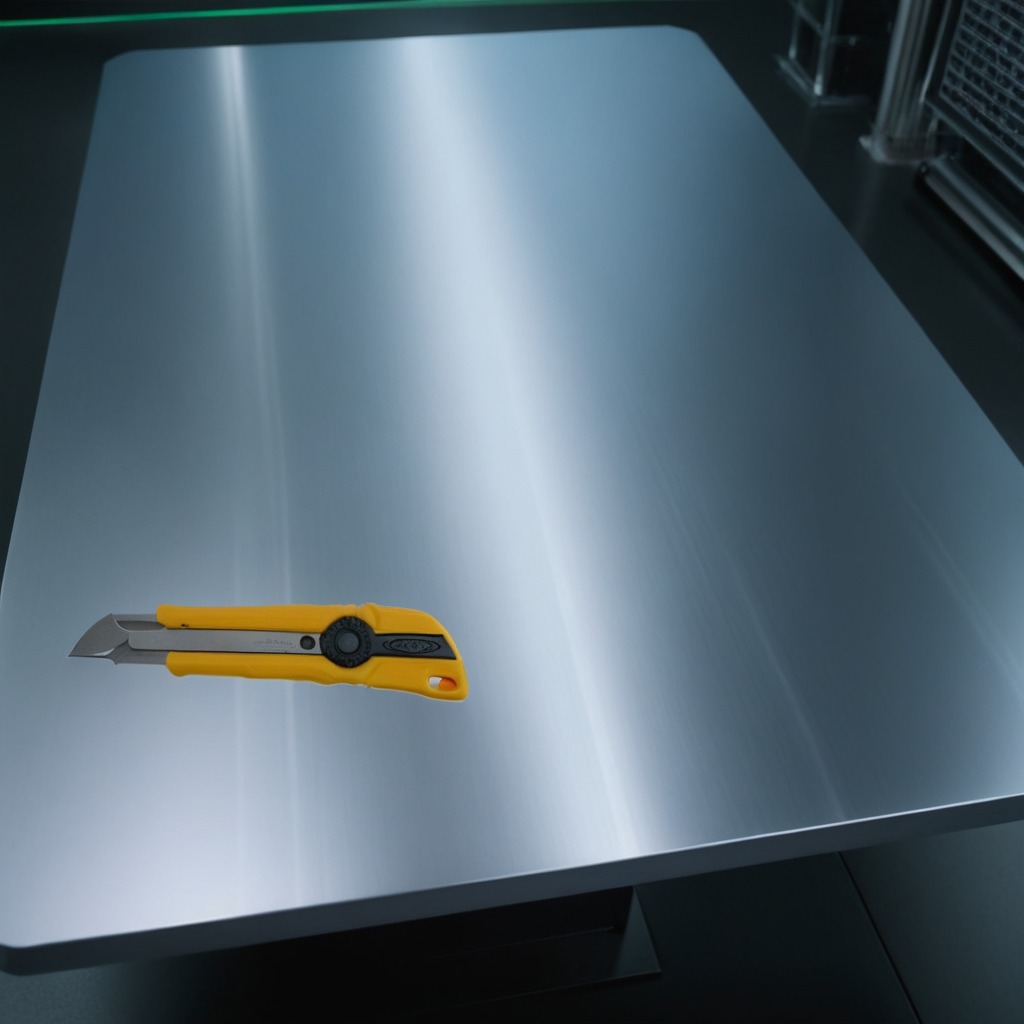
A utility knife is lying on the metal table in a machine shop under fluorescent lights.